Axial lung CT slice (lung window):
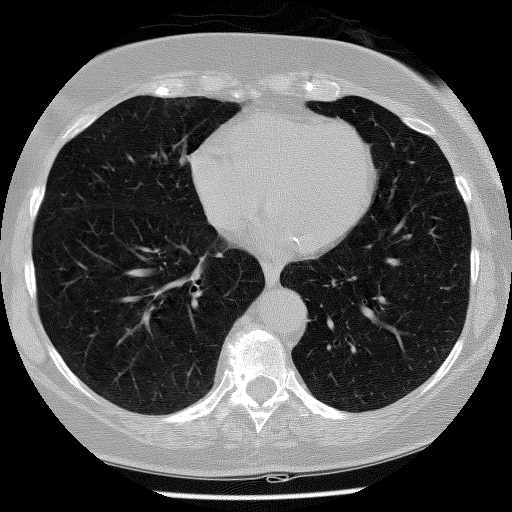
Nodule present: no